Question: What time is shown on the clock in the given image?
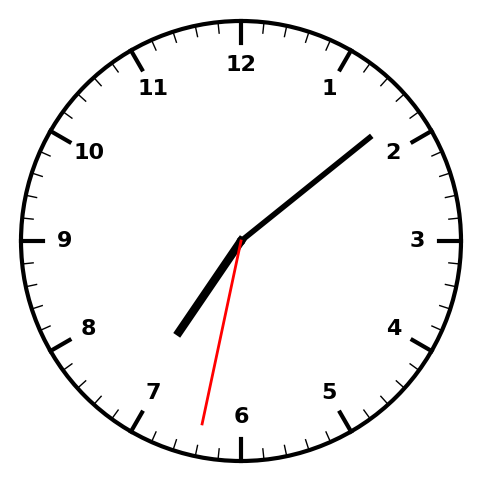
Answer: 07:08:32